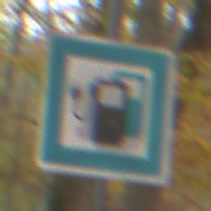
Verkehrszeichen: LadestationFuerElektrofahrzeuge
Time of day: MorningAfternoon
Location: Outdoor (Nature)
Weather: Overcast
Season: Autumn
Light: Natural